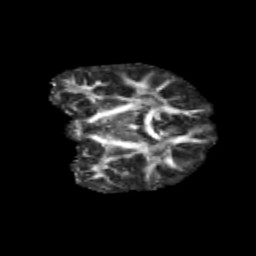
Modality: FA
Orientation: coronal
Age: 11
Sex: male
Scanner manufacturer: siemens
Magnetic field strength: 3 T
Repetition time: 3.8 s
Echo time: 0.07 s